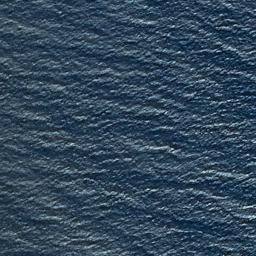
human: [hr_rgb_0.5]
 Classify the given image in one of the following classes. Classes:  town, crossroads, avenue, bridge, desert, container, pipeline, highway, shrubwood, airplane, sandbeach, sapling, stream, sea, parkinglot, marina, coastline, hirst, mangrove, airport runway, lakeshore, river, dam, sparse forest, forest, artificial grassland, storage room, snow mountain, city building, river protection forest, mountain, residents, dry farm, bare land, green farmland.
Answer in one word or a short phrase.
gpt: sea